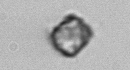
Label: Thalassiosira